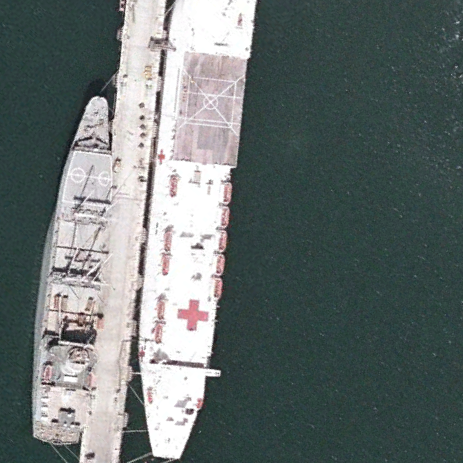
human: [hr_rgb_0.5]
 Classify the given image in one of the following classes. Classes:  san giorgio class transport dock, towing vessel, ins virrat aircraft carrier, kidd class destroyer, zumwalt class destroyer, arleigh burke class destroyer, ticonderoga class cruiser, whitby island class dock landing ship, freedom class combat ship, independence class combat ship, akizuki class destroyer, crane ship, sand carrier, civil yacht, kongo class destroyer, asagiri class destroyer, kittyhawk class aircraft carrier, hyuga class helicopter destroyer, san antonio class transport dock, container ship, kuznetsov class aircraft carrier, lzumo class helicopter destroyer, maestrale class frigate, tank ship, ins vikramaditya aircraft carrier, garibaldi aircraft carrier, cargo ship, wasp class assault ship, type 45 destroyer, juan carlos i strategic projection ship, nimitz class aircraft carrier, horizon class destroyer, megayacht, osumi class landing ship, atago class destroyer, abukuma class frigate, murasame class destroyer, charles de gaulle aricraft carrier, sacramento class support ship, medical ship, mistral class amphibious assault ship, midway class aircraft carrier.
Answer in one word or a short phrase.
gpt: Medical ship